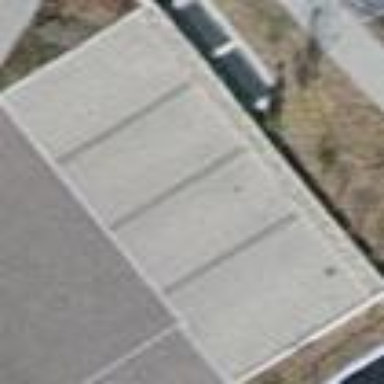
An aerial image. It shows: Parking area with surface.